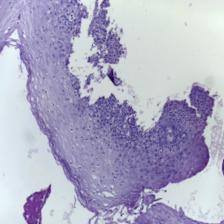
Diagnosis: OSCC